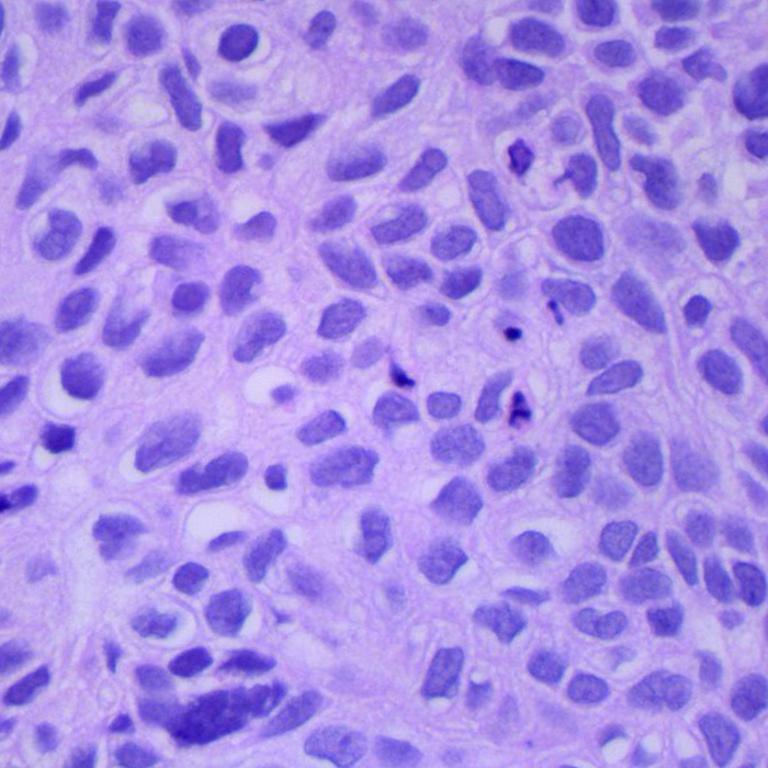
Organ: lung
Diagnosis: squamous carcinomas